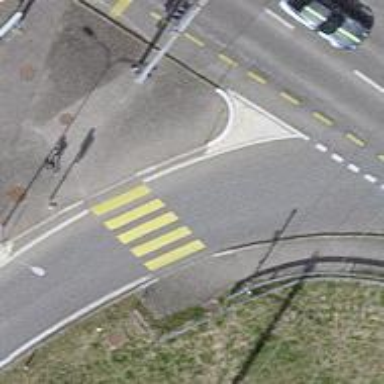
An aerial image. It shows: Crossing with traffic signals.